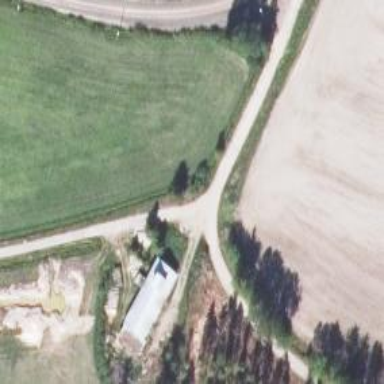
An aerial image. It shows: Farmyard area.